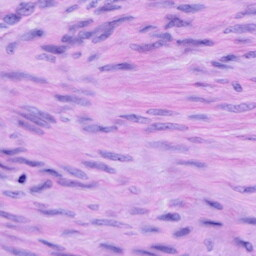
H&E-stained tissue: Cervix